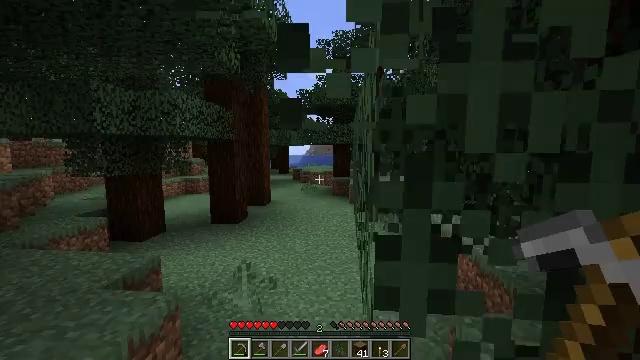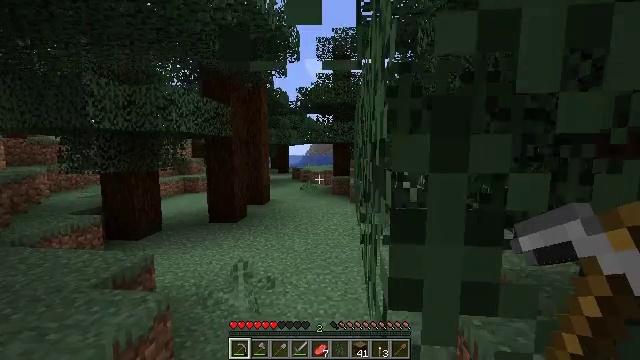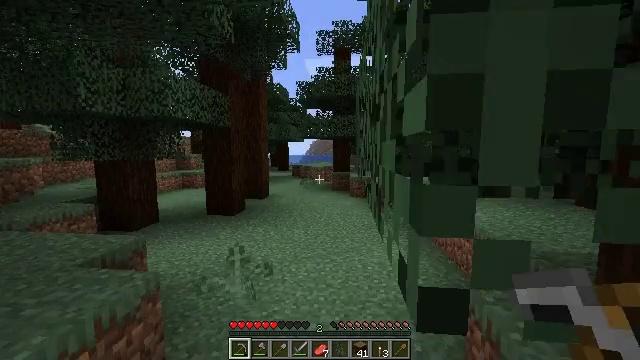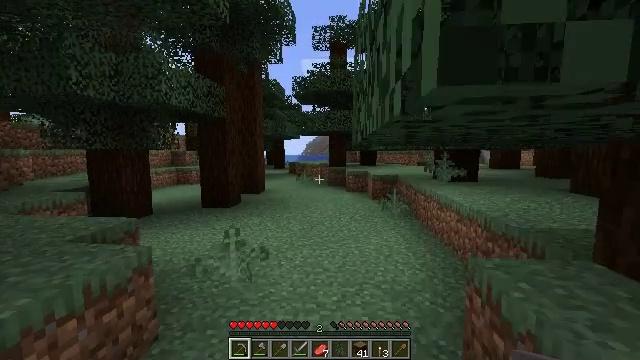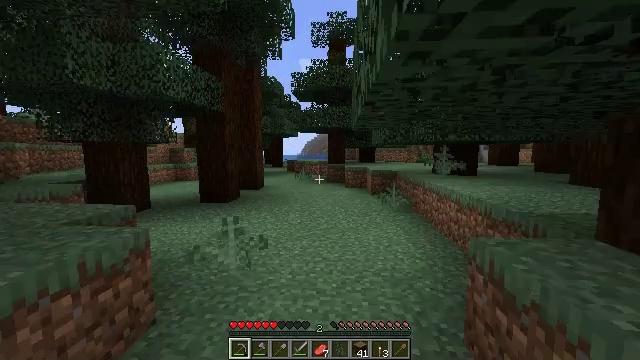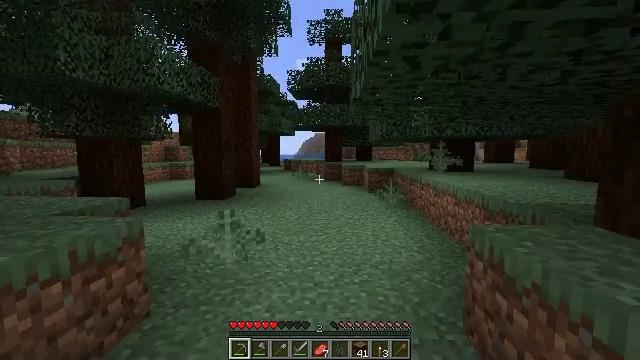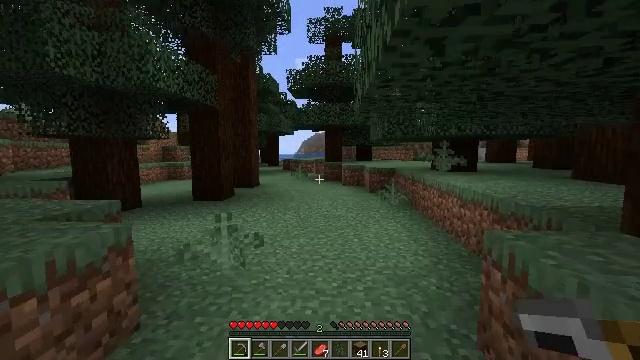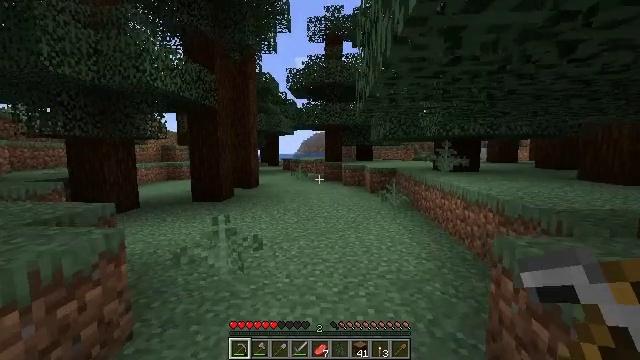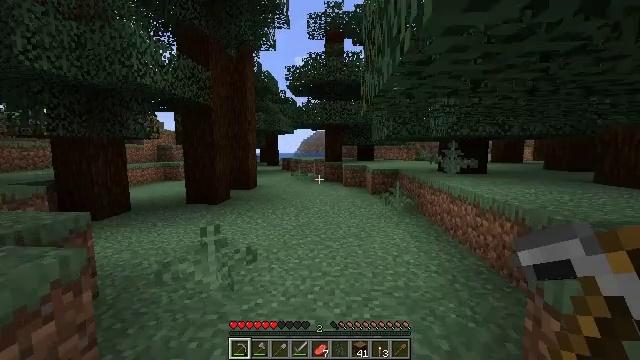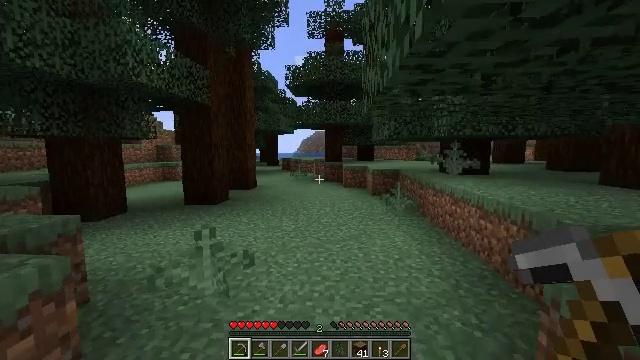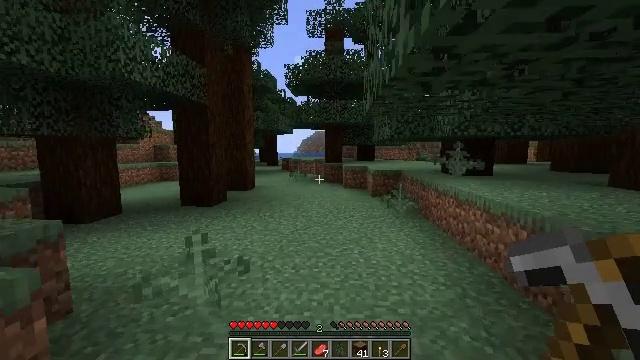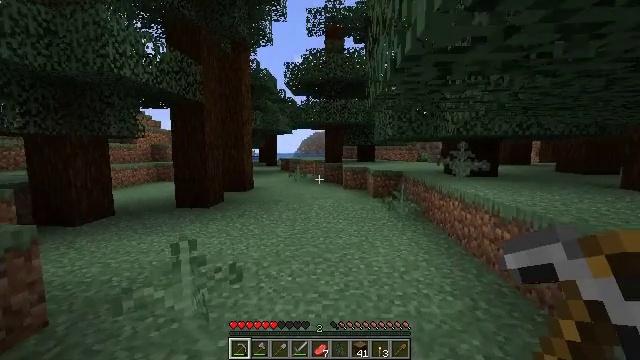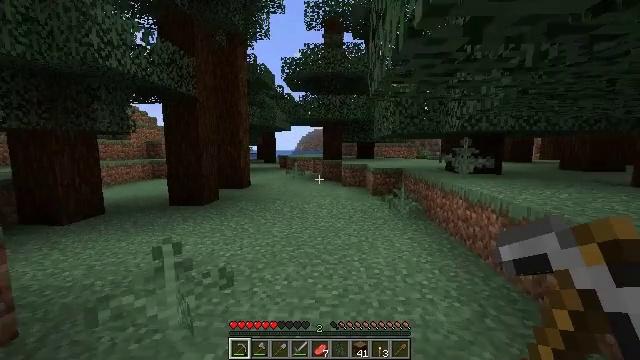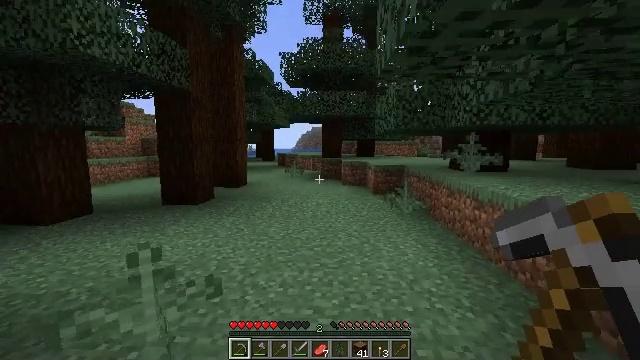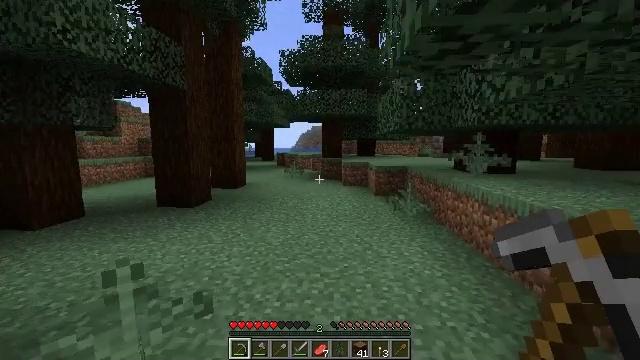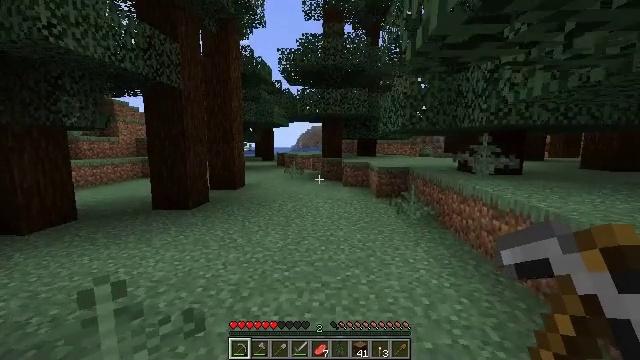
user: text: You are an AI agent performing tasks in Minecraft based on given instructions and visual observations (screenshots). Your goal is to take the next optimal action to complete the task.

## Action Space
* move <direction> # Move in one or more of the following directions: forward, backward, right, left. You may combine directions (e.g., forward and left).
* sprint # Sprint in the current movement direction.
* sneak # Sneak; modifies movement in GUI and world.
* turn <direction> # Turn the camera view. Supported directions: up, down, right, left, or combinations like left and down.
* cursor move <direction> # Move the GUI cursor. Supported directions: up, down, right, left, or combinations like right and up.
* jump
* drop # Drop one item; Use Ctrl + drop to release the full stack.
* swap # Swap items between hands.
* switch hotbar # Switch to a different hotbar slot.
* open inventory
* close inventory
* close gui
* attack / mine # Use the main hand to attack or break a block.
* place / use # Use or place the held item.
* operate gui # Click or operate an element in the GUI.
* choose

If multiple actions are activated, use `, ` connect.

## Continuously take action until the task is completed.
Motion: motion action
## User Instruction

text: Cut down the sugar cane stalks.
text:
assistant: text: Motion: move forward, attack / mine
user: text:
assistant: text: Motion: move forward, attack / mine
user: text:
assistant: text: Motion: move forward, attack / mine
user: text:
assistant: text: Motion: move forward, attack / mine
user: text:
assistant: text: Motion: move forward, attack / mine
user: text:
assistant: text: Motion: move forward, attack / mine
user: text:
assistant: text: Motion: move forward
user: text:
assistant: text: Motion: move forward
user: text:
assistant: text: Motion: move forward
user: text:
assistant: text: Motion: move forward
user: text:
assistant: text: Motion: move forward
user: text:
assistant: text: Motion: move forward
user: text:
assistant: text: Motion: move forward
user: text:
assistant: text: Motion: move forward
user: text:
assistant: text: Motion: move forward
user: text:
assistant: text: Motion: move forward
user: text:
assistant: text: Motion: move forward
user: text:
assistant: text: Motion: move forward, turn left
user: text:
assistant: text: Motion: move forward
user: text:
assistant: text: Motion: move forward
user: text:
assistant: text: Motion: move forward
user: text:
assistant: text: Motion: move forward
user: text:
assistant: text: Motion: move forward
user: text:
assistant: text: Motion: move forward
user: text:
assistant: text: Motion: move forward
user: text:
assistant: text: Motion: move forward
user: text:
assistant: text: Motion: move forward
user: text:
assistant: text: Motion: move forward, turn left
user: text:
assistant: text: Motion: move forward, turn left
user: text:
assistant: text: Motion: move forward